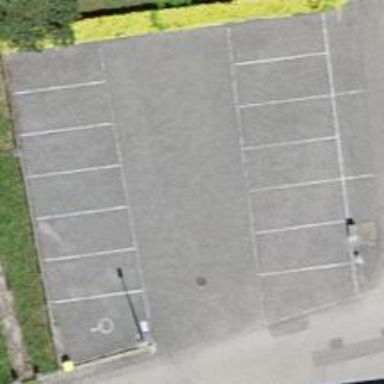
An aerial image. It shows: Parking area with asphalt surface.